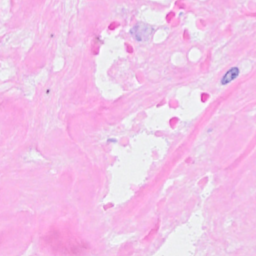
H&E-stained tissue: Breast